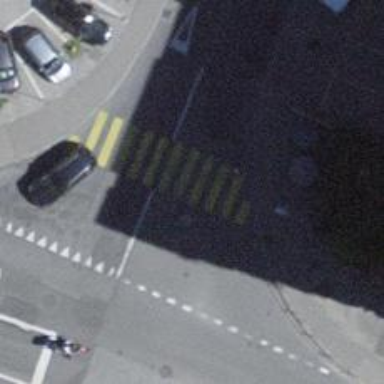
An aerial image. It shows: Marked zebra crossing on the road.